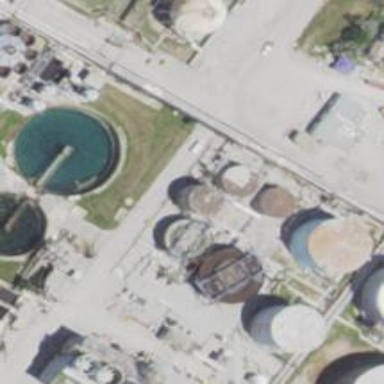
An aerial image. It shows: Storage tank with man-made structure.